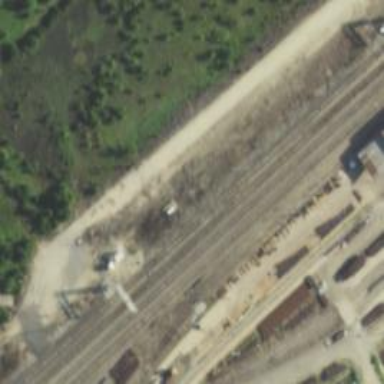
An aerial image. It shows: Railway crossover.